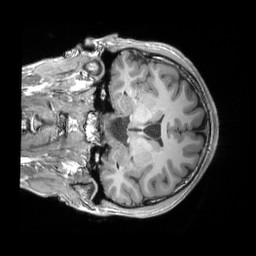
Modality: T1w
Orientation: coronal
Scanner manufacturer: siemens
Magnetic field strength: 3 T
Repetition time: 2.25 s
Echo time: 0.00306 s